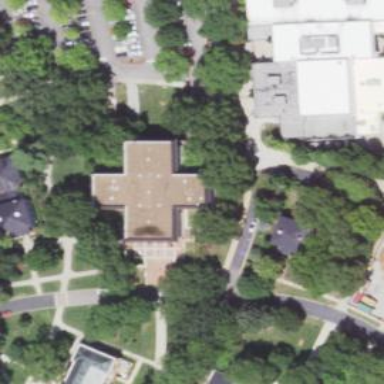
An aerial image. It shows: College building.